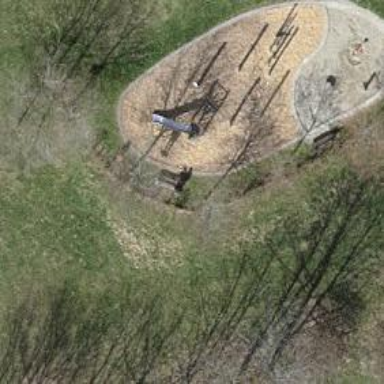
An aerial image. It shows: Bench for seating.